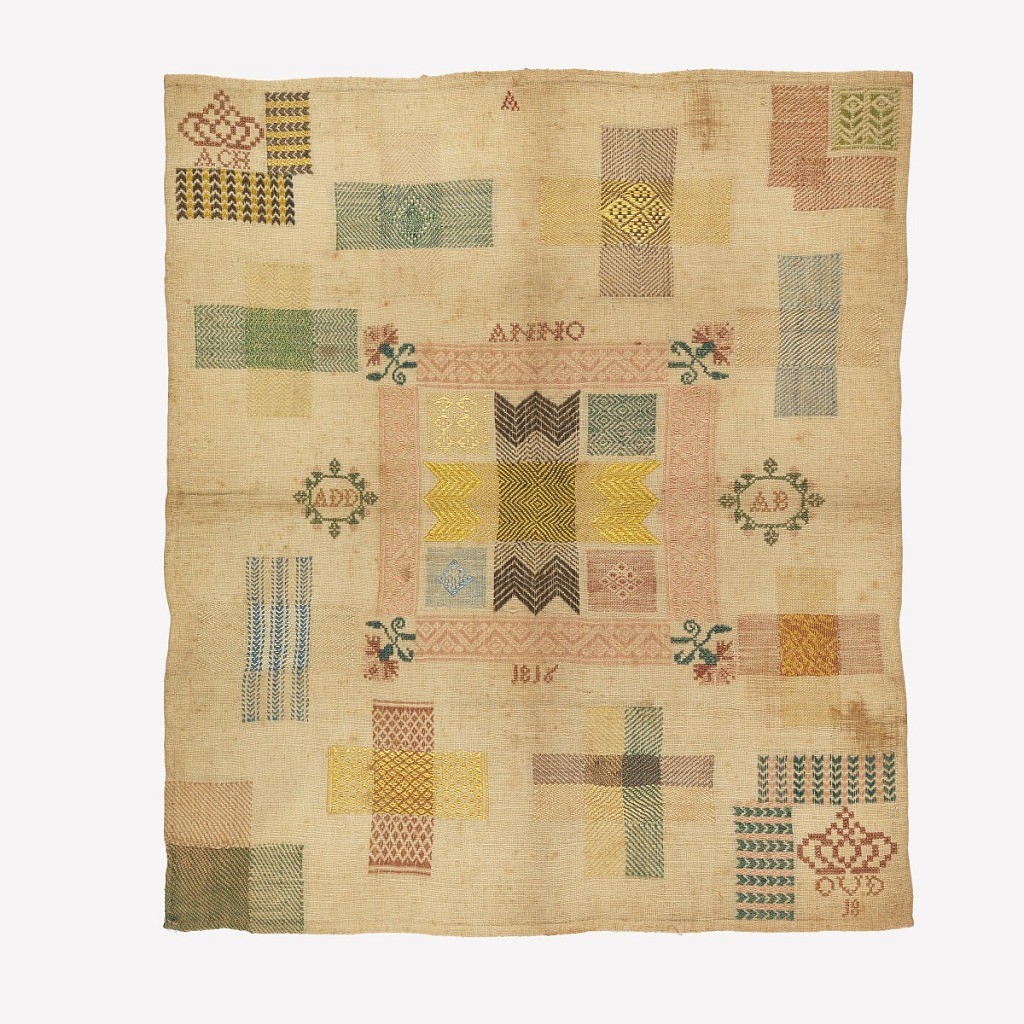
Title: Sampler
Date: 1816
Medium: silk embroidery on cotton foundation Technique: embroidered in running (pattern darning) and cross stitches on plain weave foundation
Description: Nine darning crosses, a darning corner, and a "tear" corner; crowned initials at upper left, at lower right crowned "oud 18" (18 years old).